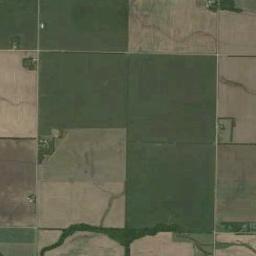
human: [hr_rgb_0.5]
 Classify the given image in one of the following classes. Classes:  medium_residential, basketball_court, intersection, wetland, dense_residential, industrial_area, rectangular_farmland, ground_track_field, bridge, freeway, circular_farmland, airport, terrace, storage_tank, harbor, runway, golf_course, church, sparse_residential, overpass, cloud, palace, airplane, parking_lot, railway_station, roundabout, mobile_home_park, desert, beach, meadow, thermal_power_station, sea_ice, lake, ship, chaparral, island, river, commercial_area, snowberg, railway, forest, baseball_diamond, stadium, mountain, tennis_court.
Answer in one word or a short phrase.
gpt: rectangular_farmland